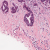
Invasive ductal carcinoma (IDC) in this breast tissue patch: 1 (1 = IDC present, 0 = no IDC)